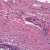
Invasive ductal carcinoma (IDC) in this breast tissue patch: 1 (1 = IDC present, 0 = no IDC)